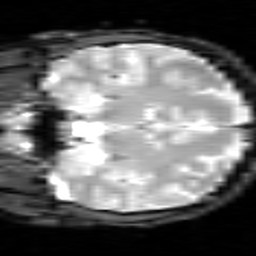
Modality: inplaneT2
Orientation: coronal
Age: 19
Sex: female